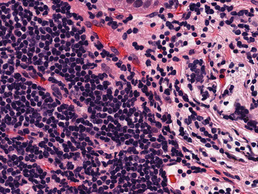
Tumor epithelial tissue: no
Tumor-associated stroma tissue: yes
Normal tissue: no